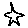
Label: star